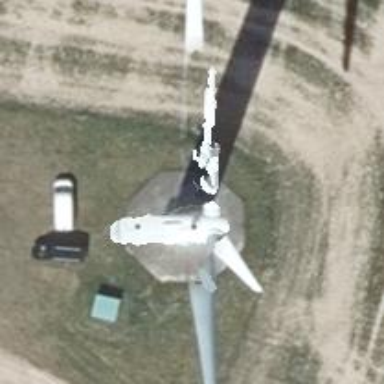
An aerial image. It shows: Wind turbine generator that utilizes wind as its source for generating electricity. It is of the horizontal axis type.